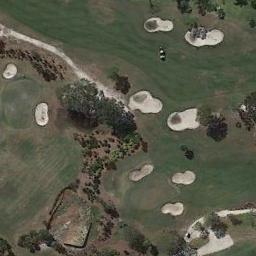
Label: golf_course